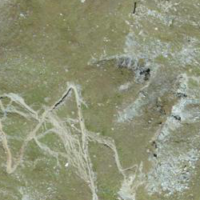
EUNIS habitat code: 31
Species observed at this site:
Silene acaulis
Botrychium lunaria
Gentiana verna
Viola calcarata